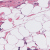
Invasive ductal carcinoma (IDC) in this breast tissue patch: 0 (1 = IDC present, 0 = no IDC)